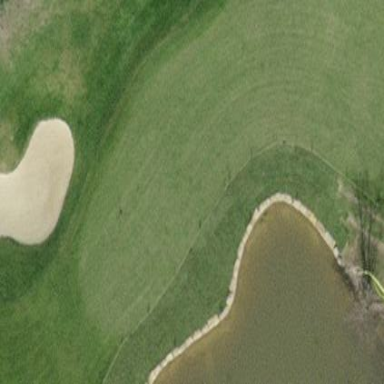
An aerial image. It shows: Golf green.